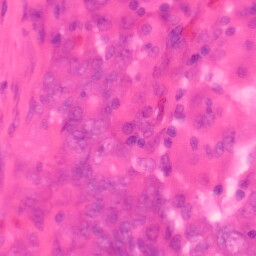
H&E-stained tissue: Colon